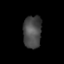
Tissue: lung
Cell type: T cells
Senescence score: 0.1827
Nuclear area (px): 589
Mean DAPI intensity: 72.902